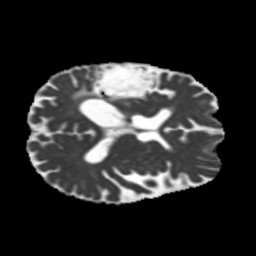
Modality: MD
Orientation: axial
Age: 55
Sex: male
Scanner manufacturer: siemens
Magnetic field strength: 3 T
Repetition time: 5.25 s
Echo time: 0.08 s